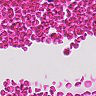
Metastatic tissue present: no